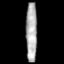
Tissue: prostate
Cell type: Epithelial cells
Senescence score: 0.3511
Nuclear area (px): 668
Mean DAPI intensity: 168.484